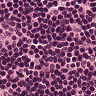
Metastatic tissue present: no